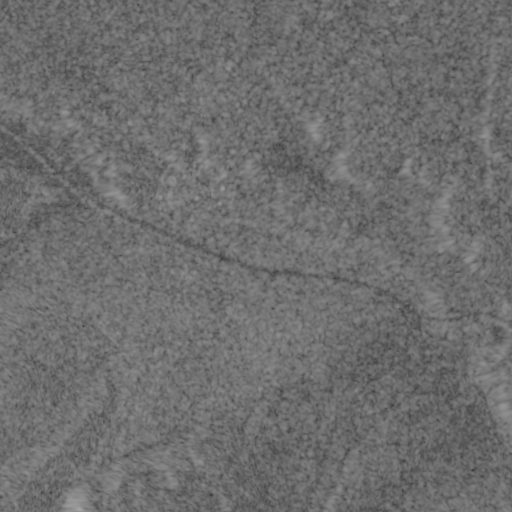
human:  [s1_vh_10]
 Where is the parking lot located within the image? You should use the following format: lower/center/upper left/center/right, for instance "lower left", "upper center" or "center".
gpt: The parking lot is located in the center of the image.
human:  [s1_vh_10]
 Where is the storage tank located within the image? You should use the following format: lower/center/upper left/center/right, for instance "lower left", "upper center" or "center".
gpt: The storage tank is located in the lower left of the image.
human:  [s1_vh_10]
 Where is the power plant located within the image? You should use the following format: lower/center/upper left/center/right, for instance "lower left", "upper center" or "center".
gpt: There is no power plant in the image.

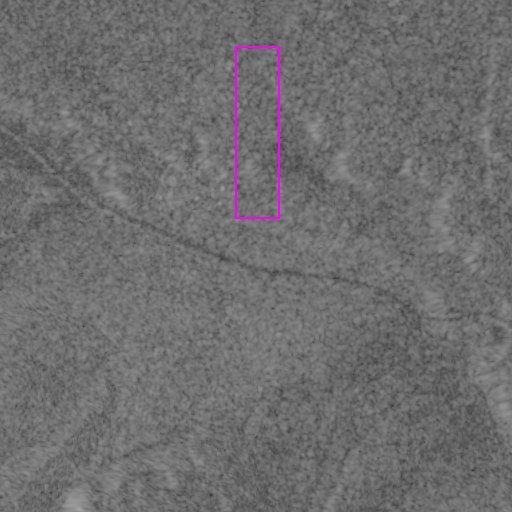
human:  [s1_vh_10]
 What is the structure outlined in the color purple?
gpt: There is no purple outline.
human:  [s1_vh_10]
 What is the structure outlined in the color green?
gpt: There is no structure outlined in green.